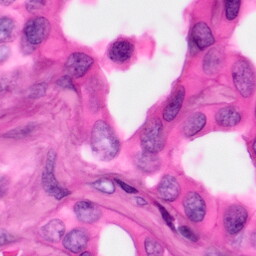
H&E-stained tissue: Pancreatic